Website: ulta-beauty
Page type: billing-address
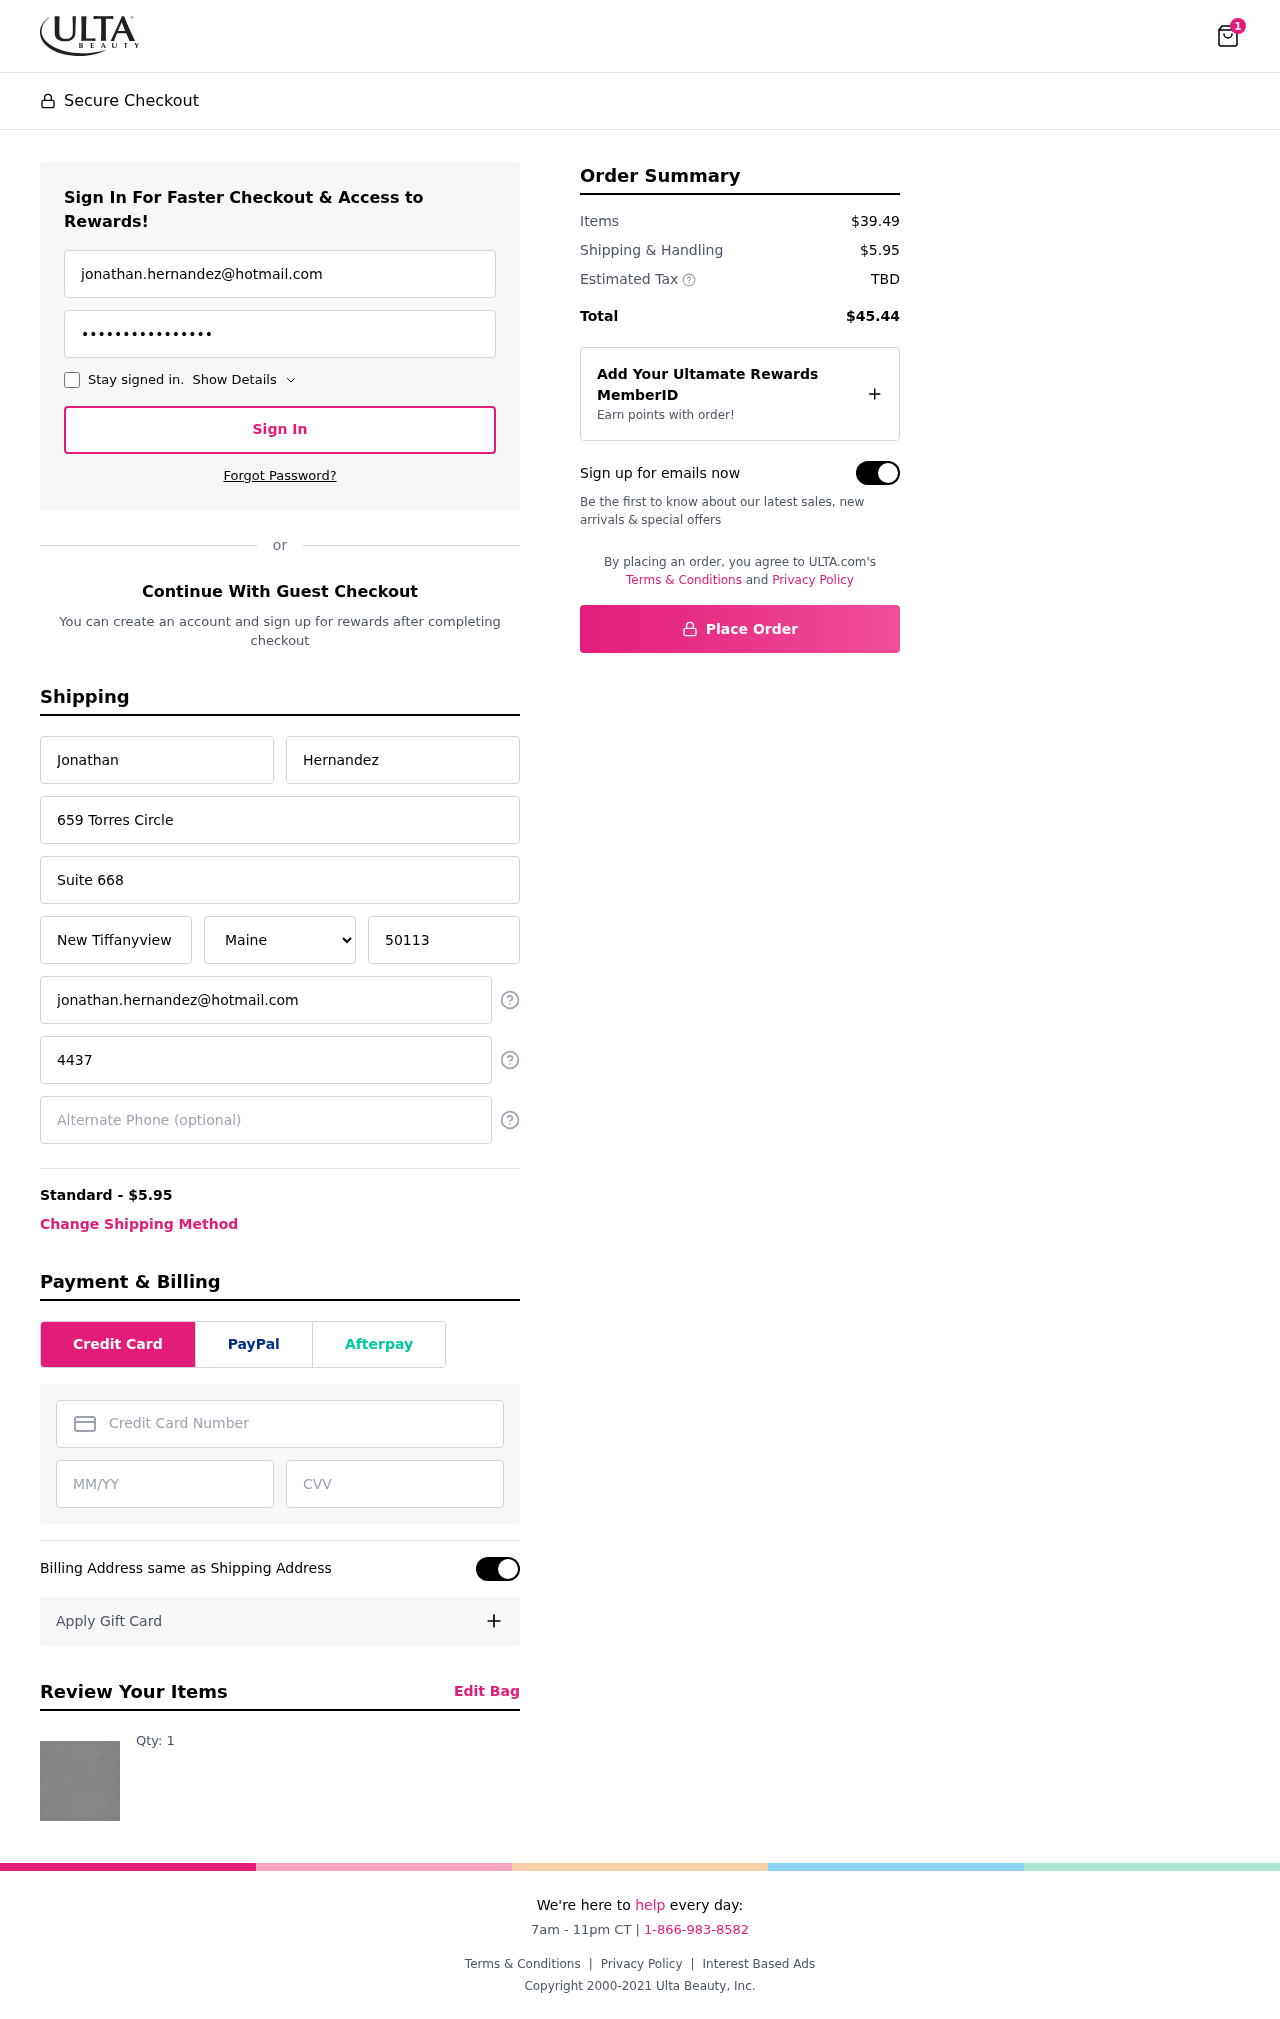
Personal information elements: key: PII_STATE
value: Maine
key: PII_EMAIL
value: jonathan.hernandez@hotmail.com
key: PII_FIRSTNAME
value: Jonathan
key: PII_LASTNAME
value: Hernandez
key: PII_STREET
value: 659 Torres Circle
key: PII_STREET2
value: Suite 668
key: PII_CITY
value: New Tiffanyview
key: PII_POSTCODE
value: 50113
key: PII_PHONE
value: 4437195455
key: PII_ALT_PHONE
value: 3742715621
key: PII_CARD_NUMBER
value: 3767 6253 7205 578
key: PII_CARD_EXPIRY
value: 04/26
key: PII_CARD_CVV
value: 4291
Product elements: key: PRODUCT1_QUANTITY
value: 1
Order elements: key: ORDER_NUM_ITEMS
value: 1
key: ORDER_SHIPPING_COST
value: $5.95
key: ORDER_SUBTOTAL
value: $39.49
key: ORDER_TOTAL
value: $45.44